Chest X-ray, PA view. Patient: 66 years old, sex M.
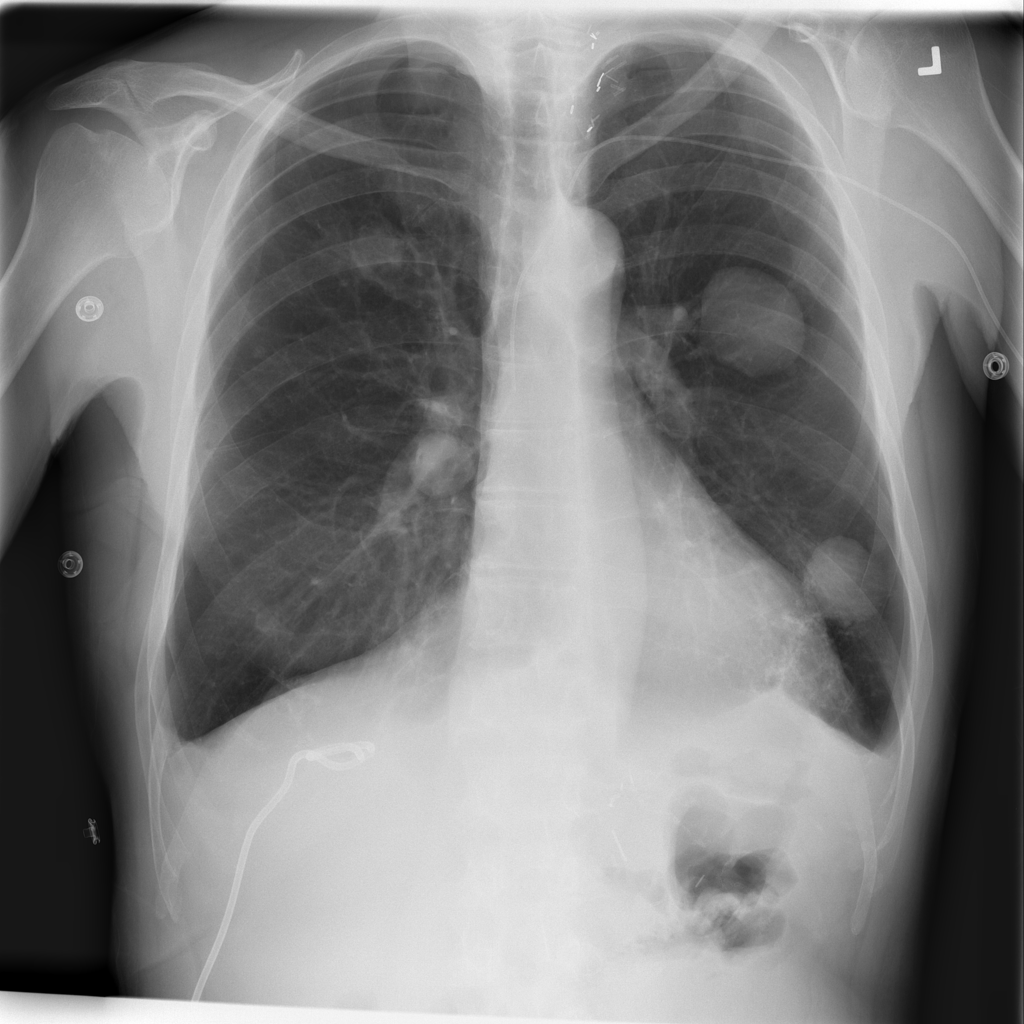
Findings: No Finding